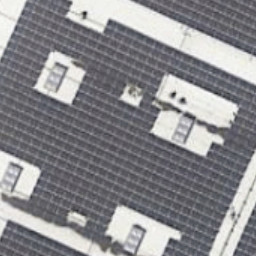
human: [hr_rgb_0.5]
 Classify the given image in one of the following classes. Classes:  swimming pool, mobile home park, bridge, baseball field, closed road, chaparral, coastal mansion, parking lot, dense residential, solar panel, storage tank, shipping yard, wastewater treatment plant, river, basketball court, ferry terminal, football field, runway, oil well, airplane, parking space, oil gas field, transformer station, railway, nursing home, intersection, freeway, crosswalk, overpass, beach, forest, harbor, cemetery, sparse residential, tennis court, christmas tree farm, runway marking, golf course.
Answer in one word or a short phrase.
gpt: solar panel